Question: I have gotten an HTML-5 video to play in WebView by pulling up the Media Player, BUT, it is being displayed as it is in the image below. Anyone know how I could expand this to make it full screen?? Or, center it?

Below is the code that creates the WebView and then creates the WebChromeClient to play the HTML-5 Video within.
'''
myWebView.setWebChromeClient(new WebChromeClient() {
public void onShowCustomView(View view, CustomViewCallback callback) {
super.onShowCustomView(view, callback);
if (view instanceof FrameLayout){
FrameLayout frame = (FrameLayout) view;
if (frame.getFocusedChild() instanceof VideoView){
VideoView video = (VideoView) frame.getFocusedChild();
frame.removeView(video);
setContentView(video);
video.setOnCompletionListener(new OnCompletionListener() {
@Override
public void onCompletion(MediaPlayer mp) {
mp.stop();
setContentView(R.layout.mnwv_main);
}
});
video.setOnErrorListener(new OnErrorListener() {
@Override
public boolean onError(MediaPlayer mp, int what, int extra) {
return false;
}
});
video.start();
}
}
}
}); // new WebChromeClient() ends...
myWebView.loadUrl("http://www.meanwhileinwv.com");
}
'''
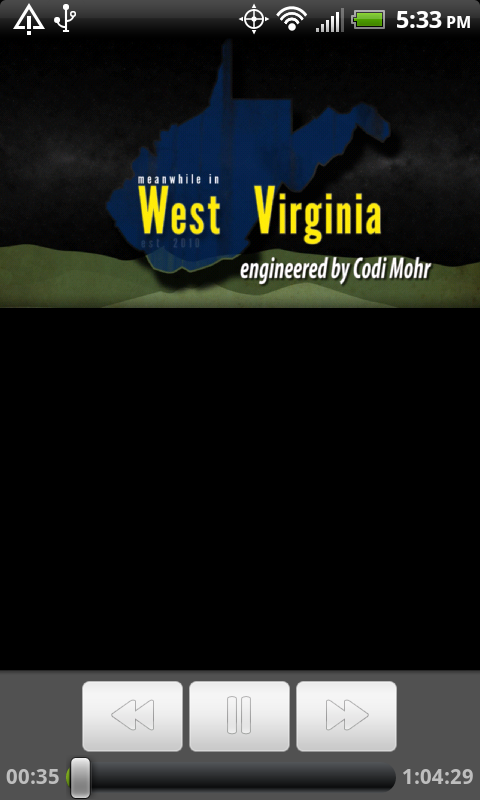
Answer: > Anyone know how I could expand this to make it full screen?
Turn your phone 90 degrees counter-clockwise (or possibly also clockwise, if you have a relatively new device). That will get the video playing larger, though it cannot be full screen in all likelihood, as the video's aspect ratio probably does not match that of your device.
> Or, center it?
See:
<URL>